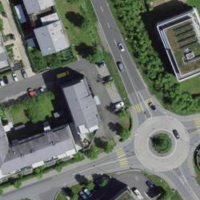
EUNIS habitat code: 55
Species observed at this site:
Prunus spinosa